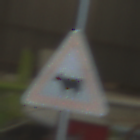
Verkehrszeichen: ViehtriebRechts
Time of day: Midday
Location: Indoor (Urban)
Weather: NotSpecified
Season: NotSpecified
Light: Natural